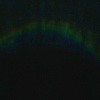
Label: space